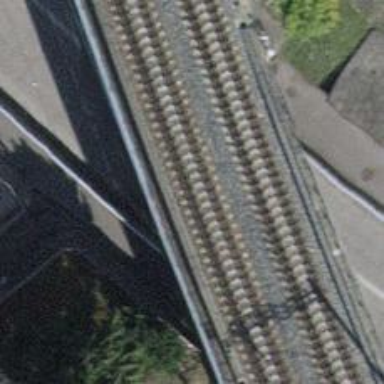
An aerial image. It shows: Bridge with beam structure.